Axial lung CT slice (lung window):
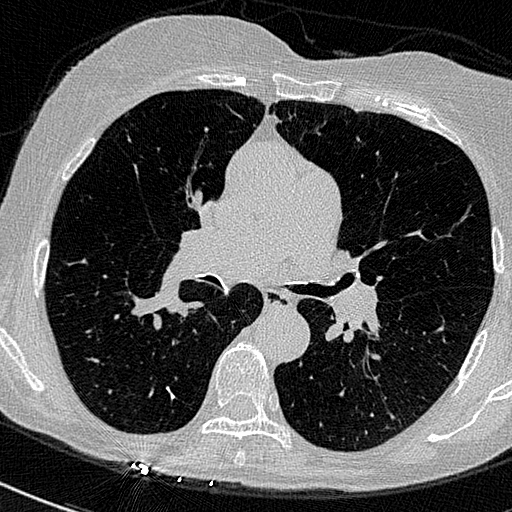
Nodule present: no